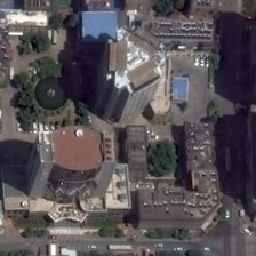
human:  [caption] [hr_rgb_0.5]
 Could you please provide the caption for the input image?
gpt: There are many tall buildings.

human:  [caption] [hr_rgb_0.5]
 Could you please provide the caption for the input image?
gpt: There are many tall buildings.

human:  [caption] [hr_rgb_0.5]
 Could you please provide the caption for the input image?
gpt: the buildings are colorful and the roads are grey .

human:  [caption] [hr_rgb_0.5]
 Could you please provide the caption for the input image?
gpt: There are many tall buildings.

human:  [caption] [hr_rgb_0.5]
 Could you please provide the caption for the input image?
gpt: There are many tall buildings.